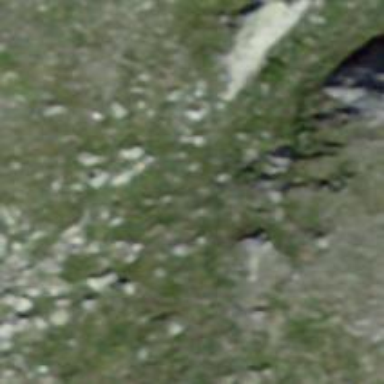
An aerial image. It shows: Cliff in nature.